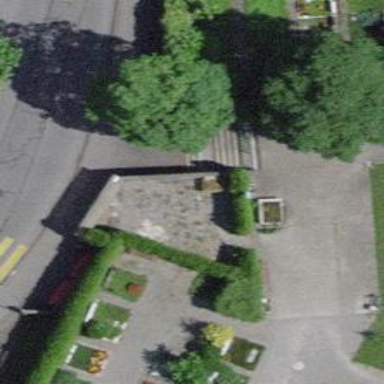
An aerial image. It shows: Set of steps on the road.